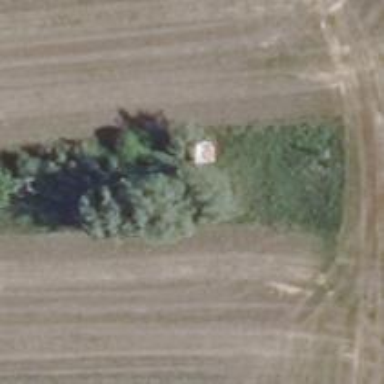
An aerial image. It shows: Hunting stand.